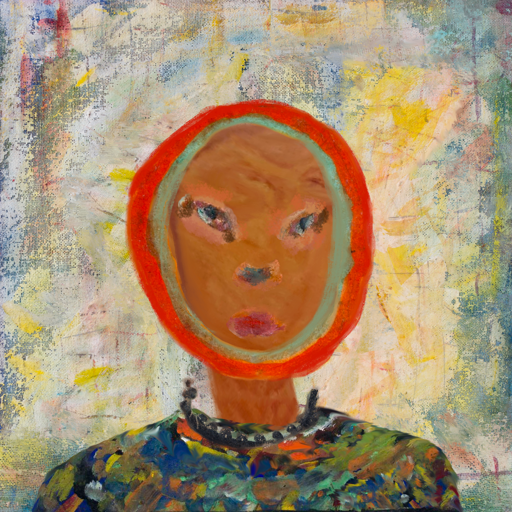
Background: Irani, Head And Neck Front: Pious_Lady, Face Front: Boggyland, Bust: An_Impression, Hair Front: Sisters, Head Accessory: Blank, Second Necklace: Blank, Necklace: Childish, Baby: Blank